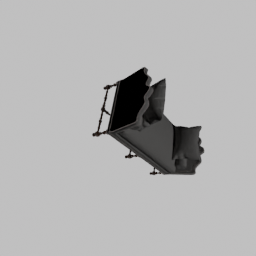
Label: furniture